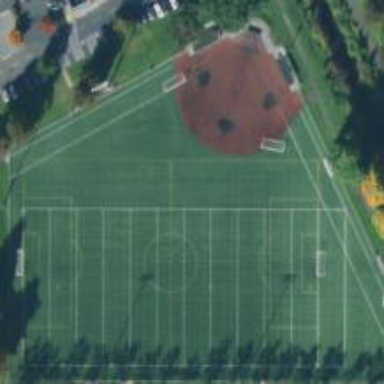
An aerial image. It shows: Multi-sport pitch with artificial turf.